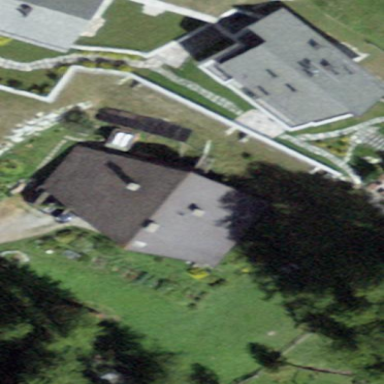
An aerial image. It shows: Detached building.